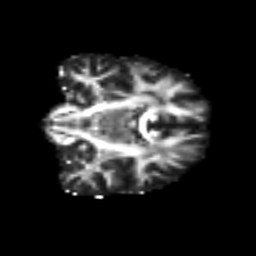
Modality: FA
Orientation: coronal
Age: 49
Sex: male
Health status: ill
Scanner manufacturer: siemens
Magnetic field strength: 3 T
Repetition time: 8.7 s
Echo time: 0.11 s